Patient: sex F, age 74
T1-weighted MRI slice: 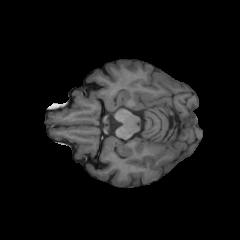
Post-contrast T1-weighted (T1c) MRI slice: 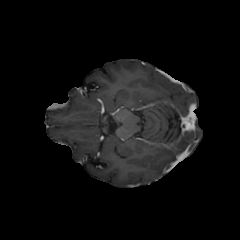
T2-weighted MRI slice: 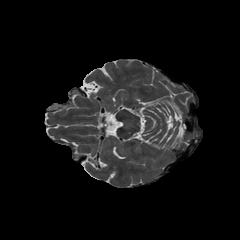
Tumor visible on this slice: no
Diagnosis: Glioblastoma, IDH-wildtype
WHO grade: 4